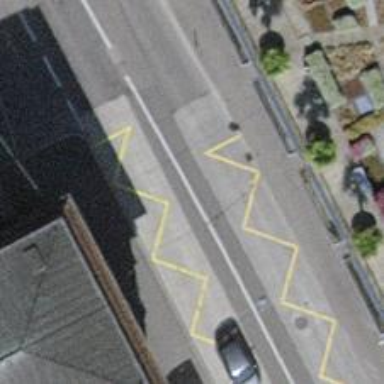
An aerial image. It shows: Trolleybus stop position for public transport.